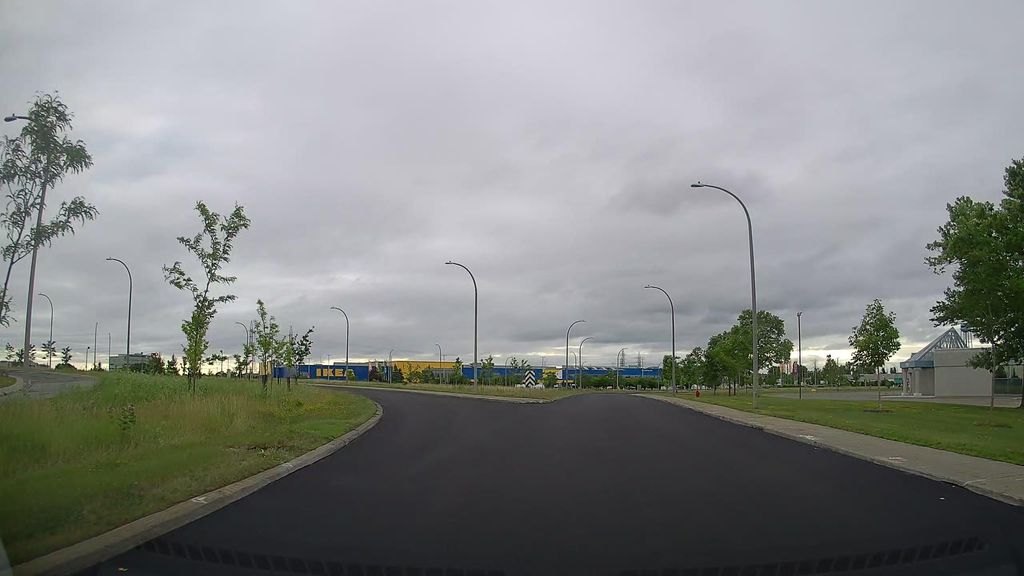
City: montreal